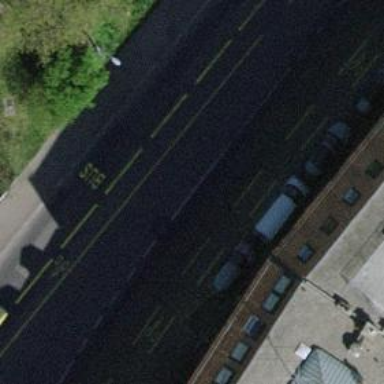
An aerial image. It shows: Secondary road with asphalt surface and designated cycle lane.